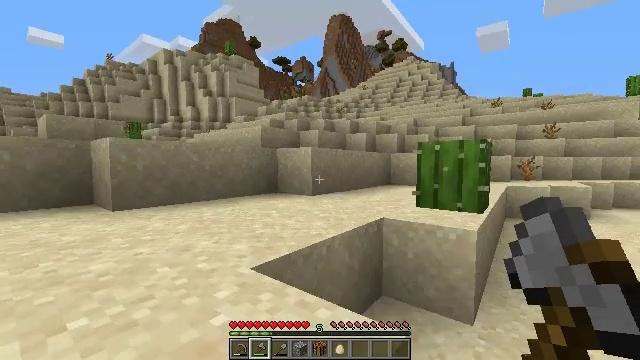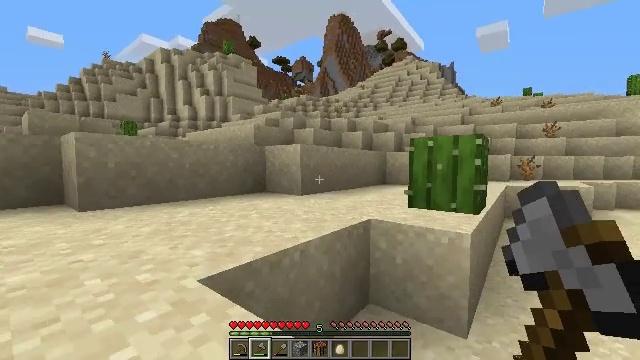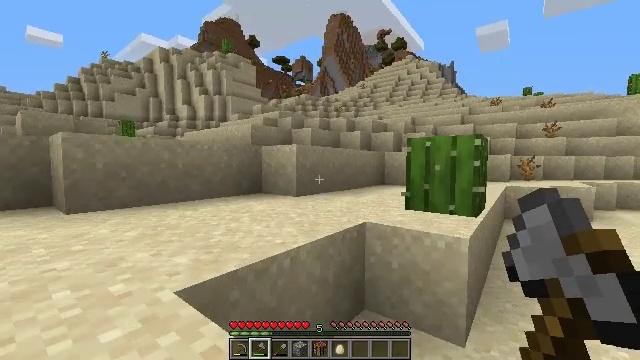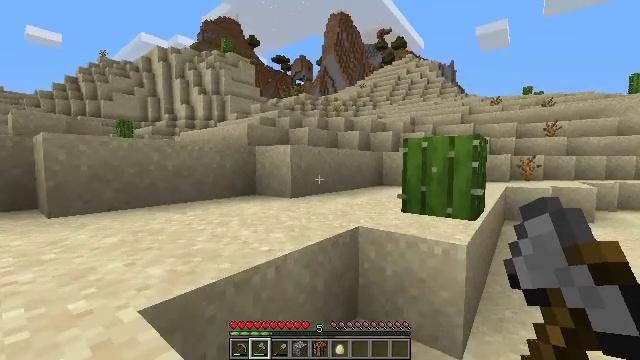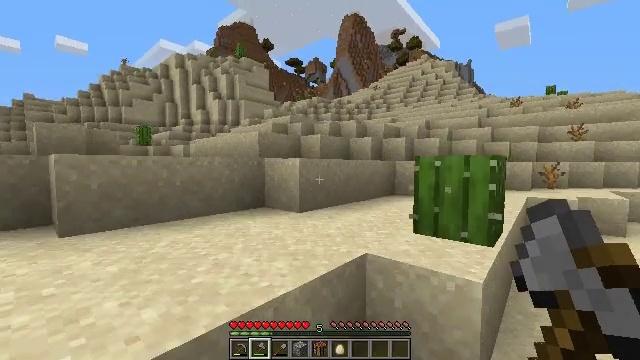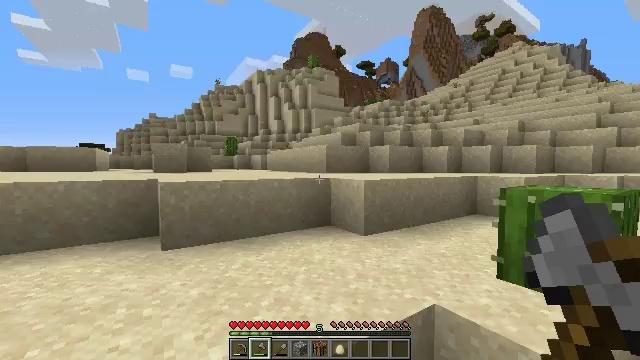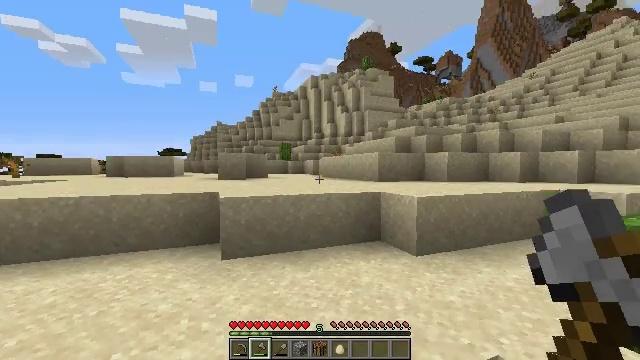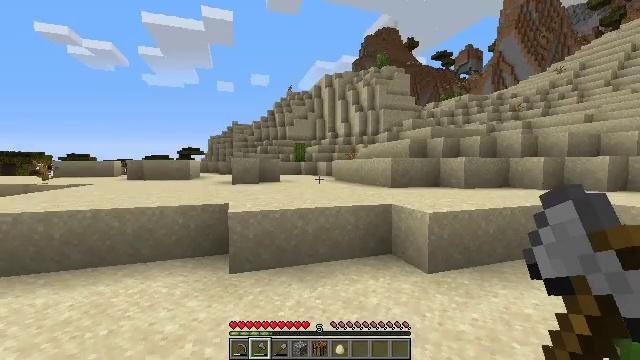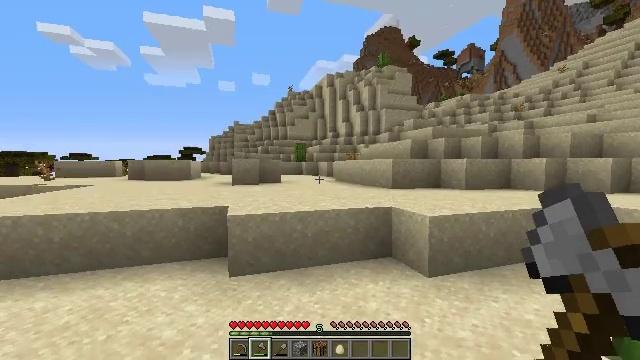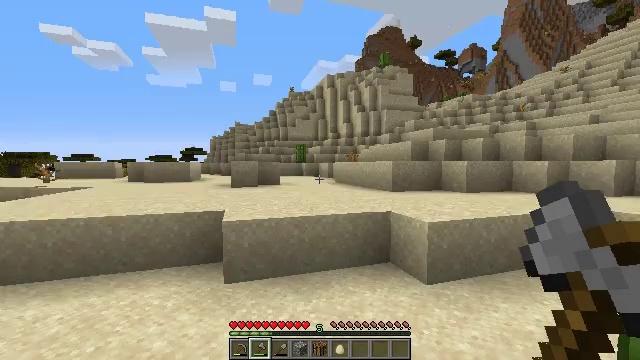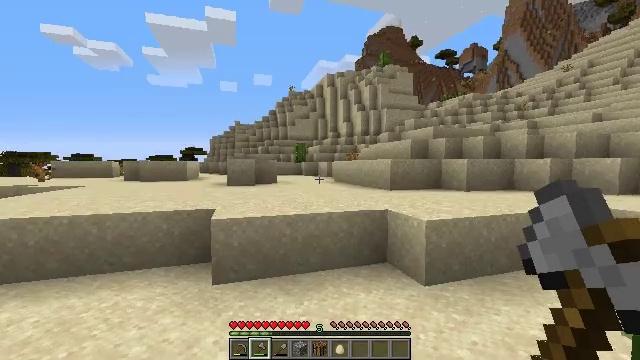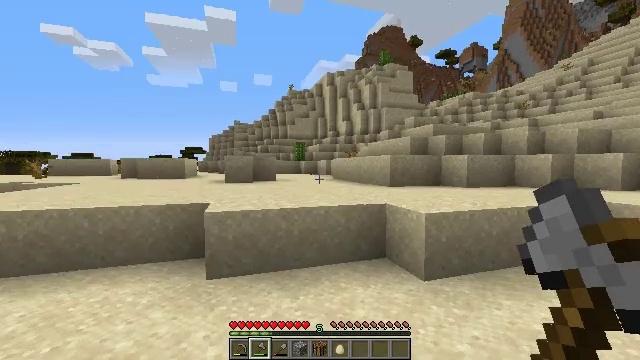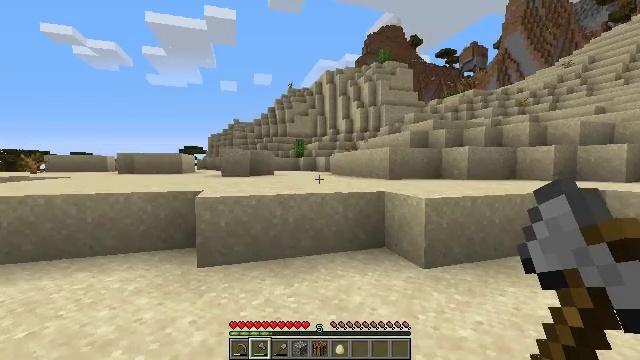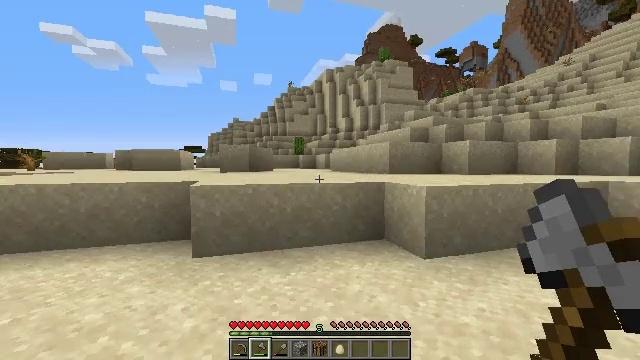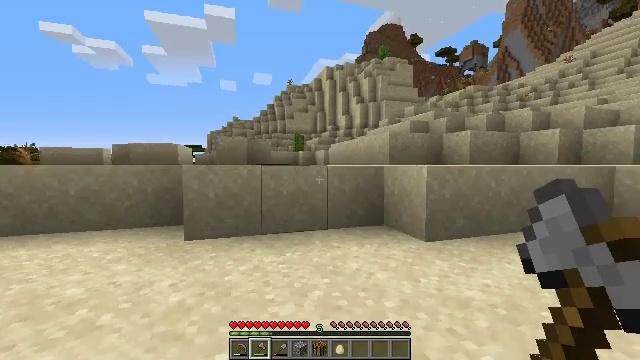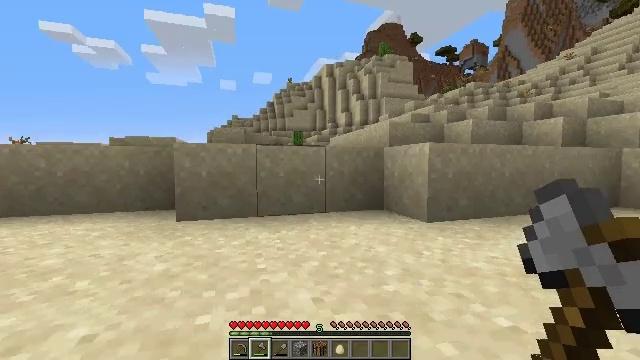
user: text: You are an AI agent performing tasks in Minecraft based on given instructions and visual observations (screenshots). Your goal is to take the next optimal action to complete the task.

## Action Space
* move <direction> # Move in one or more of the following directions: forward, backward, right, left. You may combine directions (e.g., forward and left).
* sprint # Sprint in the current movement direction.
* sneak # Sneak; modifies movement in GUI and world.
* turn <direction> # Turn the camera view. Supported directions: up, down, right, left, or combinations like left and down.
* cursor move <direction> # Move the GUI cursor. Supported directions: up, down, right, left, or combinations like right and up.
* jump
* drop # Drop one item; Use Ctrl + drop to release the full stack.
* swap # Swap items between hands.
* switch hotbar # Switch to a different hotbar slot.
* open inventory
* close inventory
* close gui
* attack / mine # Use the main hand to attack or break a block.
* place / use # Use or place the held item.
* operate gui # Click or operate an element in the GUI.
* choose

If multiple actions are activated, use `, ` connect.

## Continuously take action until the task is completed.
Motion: motion action
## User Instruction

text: Break the coarse dirt block.
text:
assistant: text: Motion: move forward
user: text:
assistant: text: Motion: move forward
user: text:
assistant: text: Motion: move forward
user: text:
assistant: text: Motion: move forward, turn left, jump
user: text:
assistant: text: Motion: move forward, turn left, jump
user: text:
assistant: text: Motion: move forward, turn left, jump
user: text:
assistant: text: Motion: move forward, turn left, jump
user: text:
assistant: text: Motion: move forward
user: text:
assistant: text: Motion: move forward
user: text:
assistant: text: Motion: move forward
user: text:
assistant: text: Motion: move forward
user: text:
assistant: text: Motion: move forward
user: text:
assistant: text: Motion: move forward
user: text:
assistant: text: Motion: move forward
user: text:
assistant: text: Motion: move forward, jump
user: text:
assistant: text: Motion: move forward, jump
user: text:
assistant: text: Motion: move forward, jump
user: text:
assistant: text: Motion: move forward, jump
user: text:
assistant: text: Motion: move forward
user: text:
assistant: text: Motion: move forward
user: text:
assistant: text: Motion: move forward
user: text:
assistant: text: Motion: move forward
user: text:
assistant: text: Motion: move forward
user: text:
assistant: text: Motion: move forward
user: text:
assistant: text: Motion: move forward
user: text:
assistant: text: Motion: move forward, turn right and down
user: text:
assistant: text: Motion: move forward, turn right and down
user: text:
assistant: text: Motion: move forward, turn right
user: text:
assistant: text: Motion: move forward, turn right
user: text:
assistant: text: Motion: move forward